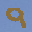
Label: 9